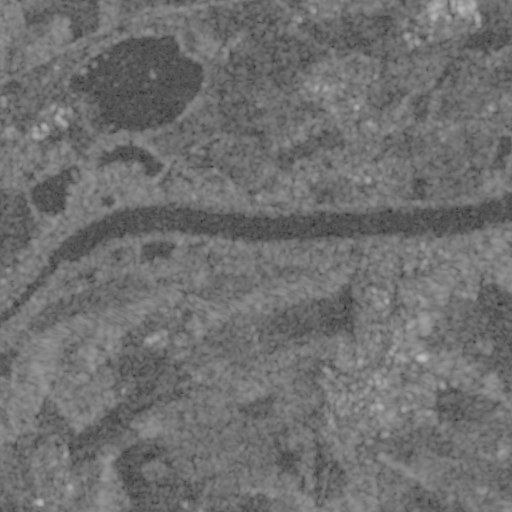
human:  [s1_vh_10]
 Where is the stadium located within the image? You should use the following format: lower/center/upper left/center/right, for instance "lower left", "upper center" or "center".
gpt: The stadium is located in the upper left of the image.
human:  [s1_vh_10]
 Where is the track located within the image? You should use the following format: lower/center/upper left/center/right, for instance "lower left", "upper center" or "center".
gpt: There is no track in the image.

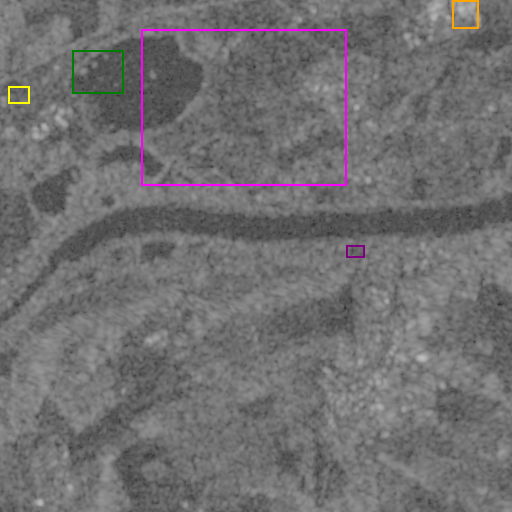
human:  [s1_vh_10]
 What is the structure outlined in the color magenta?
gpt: The structure outlined in magenta is a crop field.
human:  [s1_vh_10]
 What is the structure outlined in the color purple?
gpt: The structure outlined in purple is a park.
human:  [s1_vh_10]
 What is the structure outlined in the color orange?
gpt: The structure outlined in orange is a parking lot.
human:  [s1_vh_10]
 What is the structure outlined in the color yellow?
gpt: The structure outlined in yellow is a stadium.
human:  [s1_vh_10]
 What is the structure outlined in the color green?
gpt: The structure outlined in green is a track.
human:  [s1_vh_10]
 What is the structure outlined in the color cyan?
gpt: There is no cyan outline.